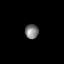
Tissue: skin
Cell type: Others
Senescence score: 0.7066
Nuclear area (px): 195
Mean DAPI intensity: 123.031